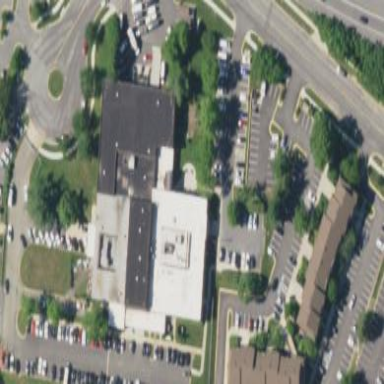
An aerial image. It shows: Commercial building.